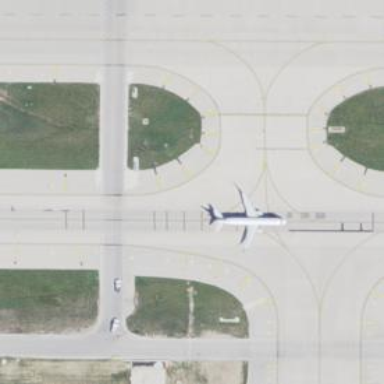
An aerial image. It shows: View of taxiway at the airport.